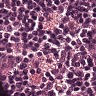
Metastatic tissue present: no